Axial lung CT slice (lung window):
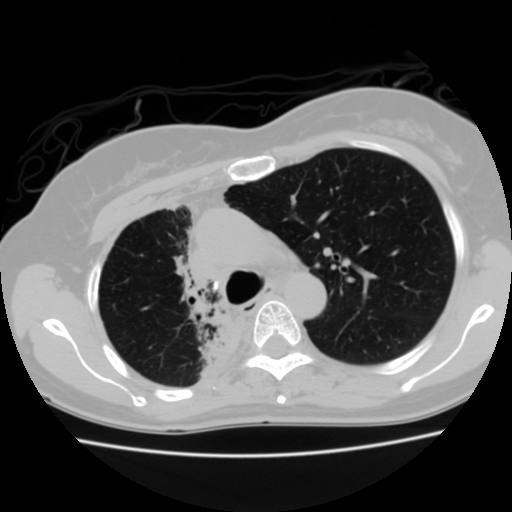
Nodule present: no